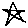
Label: star